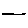
Label: line